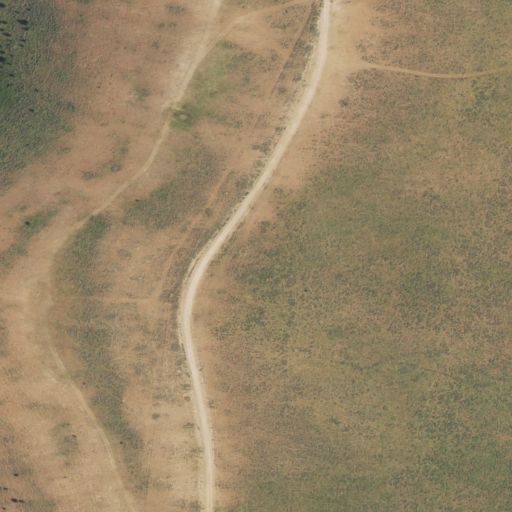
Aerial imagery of mountain in Wyoming named Coke Mountain containing shrub, grassland, and evergreen forest